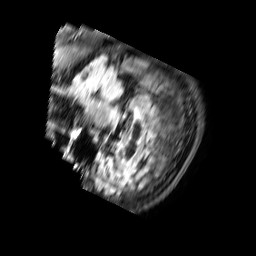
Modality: FLAIR
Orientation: sagittal
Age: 58
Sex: male
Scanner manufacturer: philips
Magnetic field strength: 3 T
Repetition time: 11 s
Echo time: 0.12 s